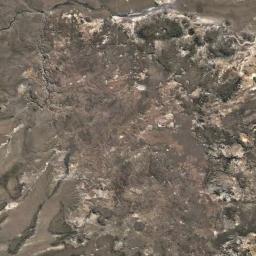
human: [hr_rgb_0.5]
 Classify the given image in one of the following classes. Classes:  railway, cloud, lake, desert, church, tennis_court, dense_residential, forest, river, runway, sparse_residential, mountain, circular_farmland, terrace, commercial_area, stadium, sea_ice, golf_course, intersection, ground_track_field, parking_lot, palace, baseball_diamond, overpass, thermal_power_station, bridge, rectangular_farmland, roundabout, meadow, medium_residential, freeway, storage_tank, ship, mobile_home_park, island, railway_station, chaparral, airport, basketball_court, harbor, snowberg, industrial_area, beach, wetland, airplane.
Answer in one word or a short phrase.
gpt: desert